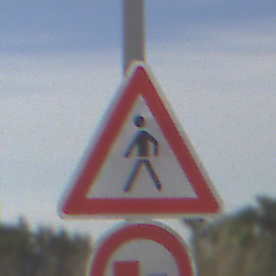
Verkehrszeichen: FussgaengerRechts
Zusatzzeichen unten: UeberholverbotKraftfahrzeuge
Umgebung: Outdoor, RoadRail
Tageszeit: MorningAfternoon
Wetter: PartlyCloudy
Licht: Natural
Jahreszeit: NotSpecified
Kontrast: HighContrast